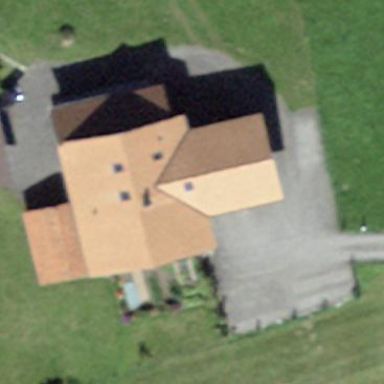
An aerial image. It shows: Farm building.